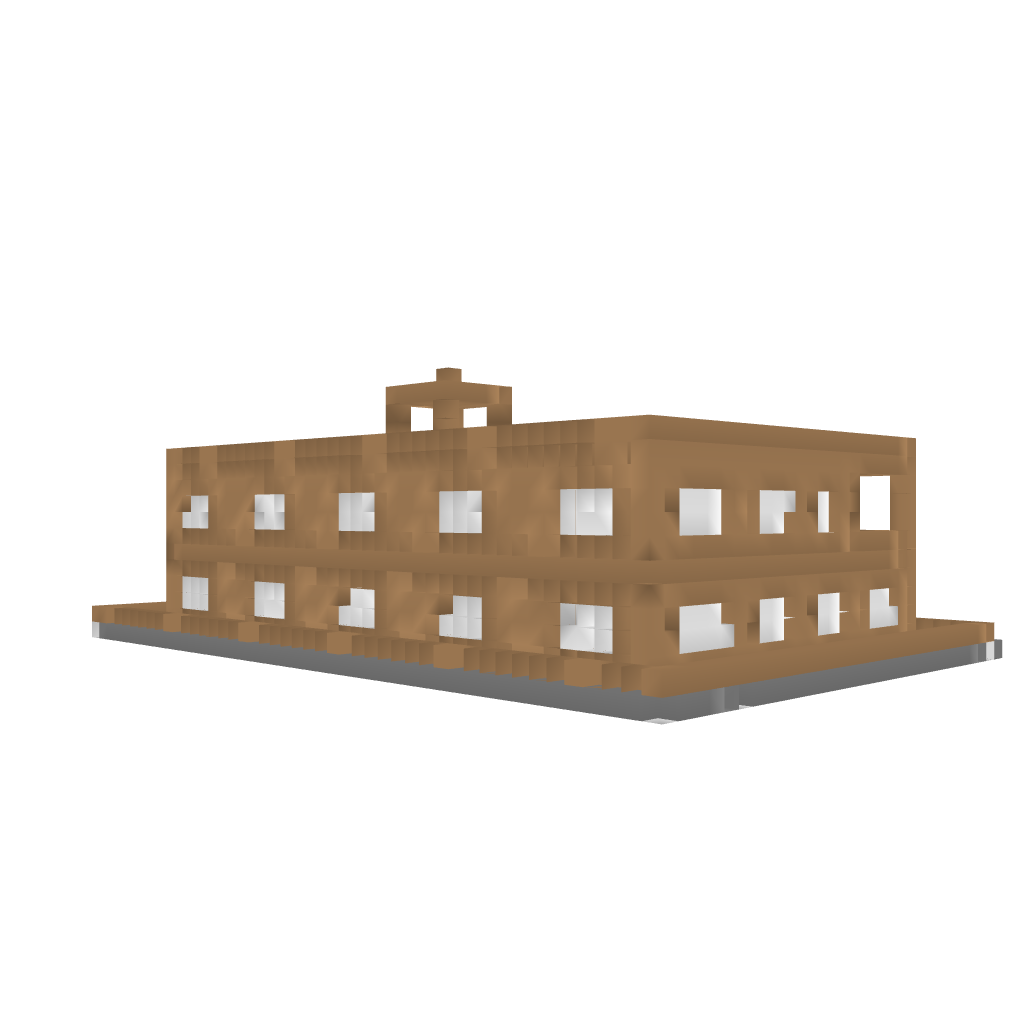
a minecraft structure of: Mansion of Wood good quality